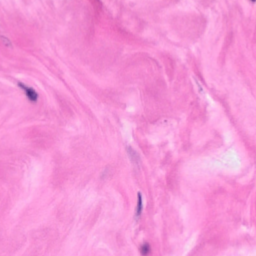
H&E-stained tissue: Breast